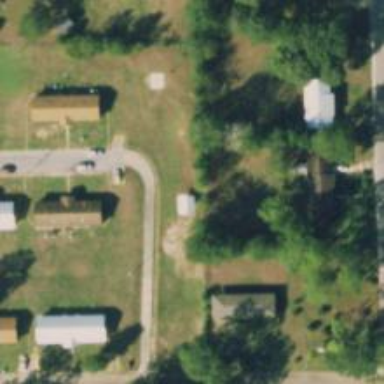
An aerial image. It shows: Residential road.